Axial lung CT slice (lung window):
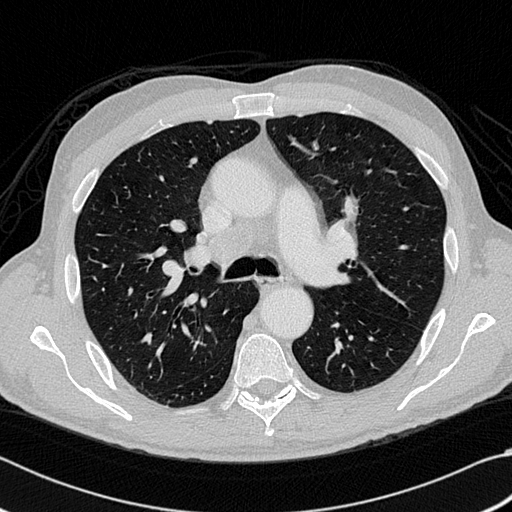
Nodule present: no